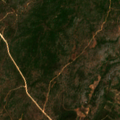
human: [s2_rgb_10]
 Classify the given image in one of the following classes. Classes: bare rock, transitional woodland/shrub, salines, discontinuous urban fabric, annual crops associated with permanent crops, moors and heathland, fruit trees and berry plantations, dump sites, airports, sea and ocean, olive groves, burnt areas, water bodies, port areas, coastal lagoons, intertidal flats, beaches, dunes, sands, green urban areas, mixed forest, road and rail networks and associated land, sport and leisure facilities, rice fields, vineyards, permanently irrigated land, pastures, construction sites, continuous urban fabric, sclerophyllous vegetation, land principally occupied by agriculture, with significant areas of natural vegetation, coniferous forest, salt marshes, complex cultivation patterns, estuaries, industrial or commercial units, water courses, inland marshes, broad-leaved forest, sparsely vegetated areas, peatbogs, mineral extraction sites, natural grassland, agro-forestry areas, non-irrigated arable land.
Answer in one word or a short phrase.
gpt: sclerophyllous vegetation, transitional woodland/shrub